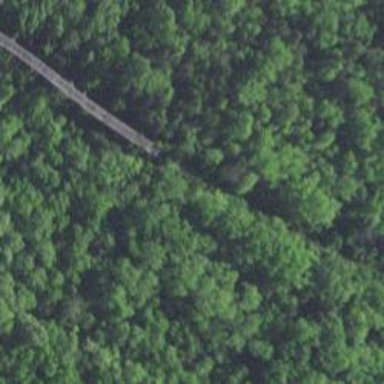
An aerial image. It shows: Disused railway bridge.